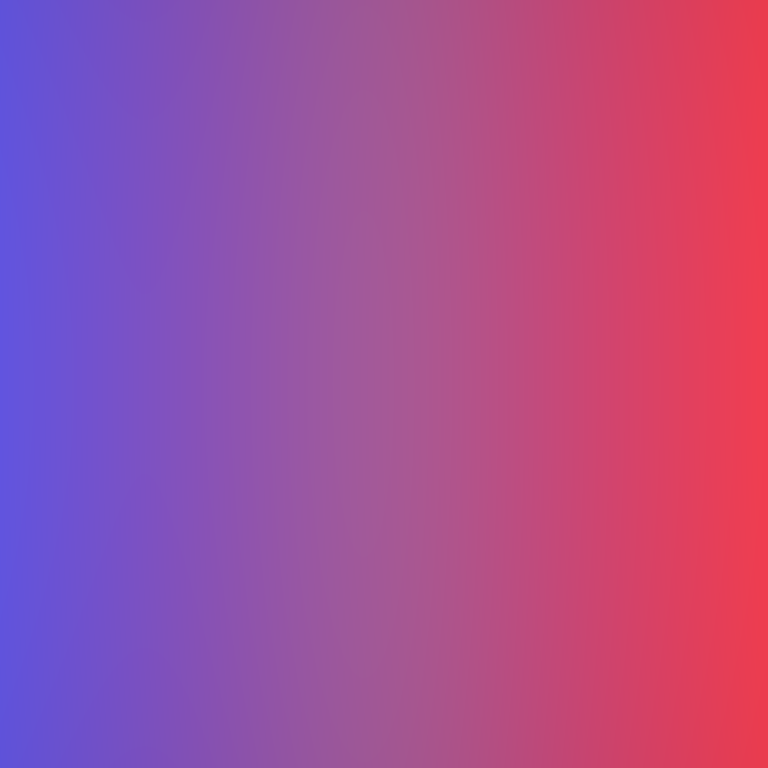
Abstract light effect, smooth gradient from violet to red, calm atmosphere, soft blend, no room, no furniture, no objects.